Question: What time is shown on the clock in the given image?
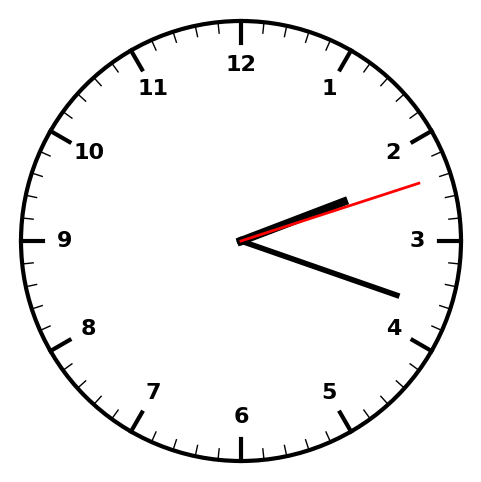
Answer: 02:18:12